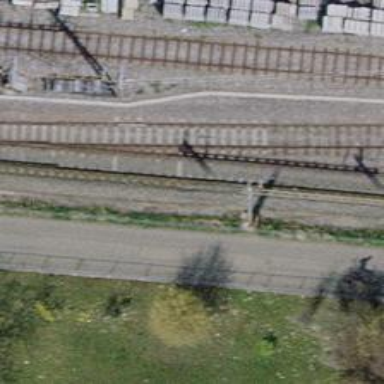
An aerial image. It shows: Single-track electrified railway with contact line. It is spur line for service.